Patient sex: F
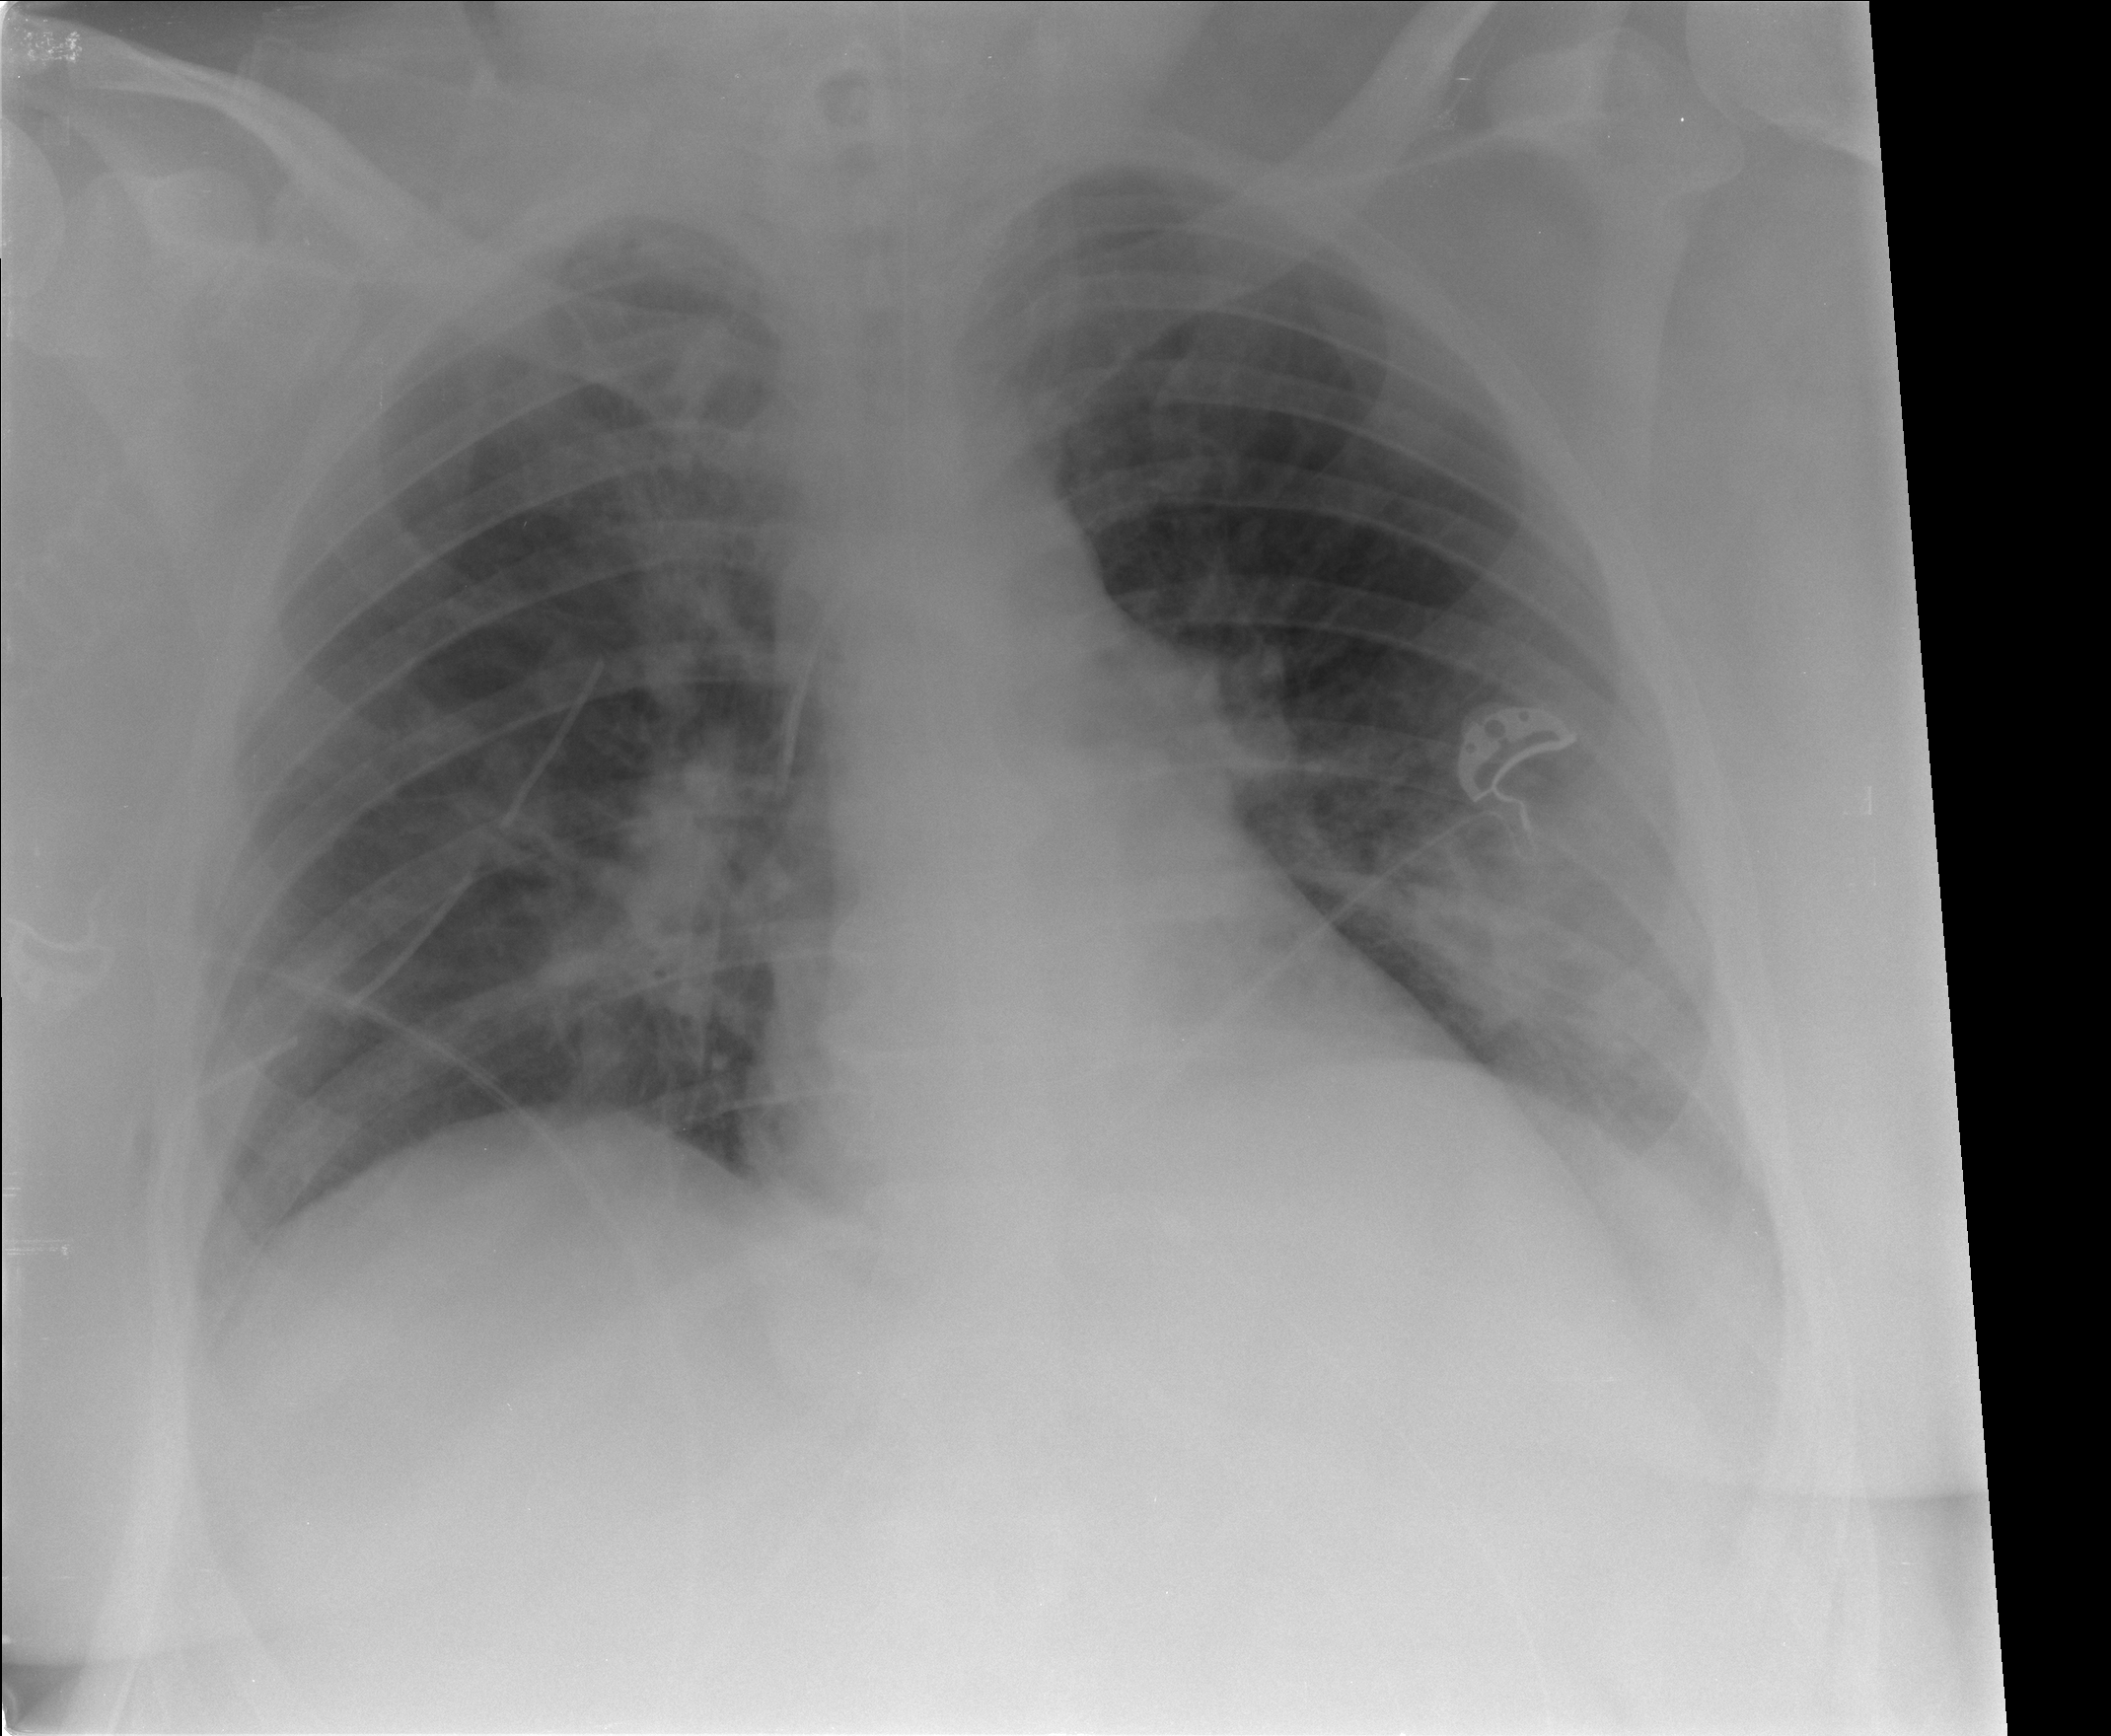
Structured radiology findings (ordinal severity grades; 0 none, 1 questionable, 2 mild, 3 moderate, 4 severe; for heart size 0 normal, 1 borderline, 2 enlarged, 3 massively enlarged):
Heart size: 0
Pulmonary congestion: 2
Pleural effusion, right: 1
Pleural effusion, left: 2
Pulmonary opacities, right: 0
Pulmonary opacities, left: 2
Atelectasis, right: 0
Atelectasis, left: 0